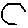
Label: hexagon